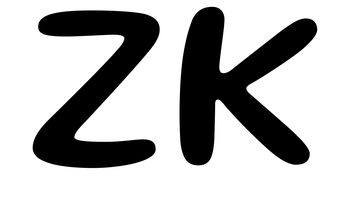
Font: Gluten_Regular